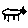
Label: cat